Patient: sex M, age 55
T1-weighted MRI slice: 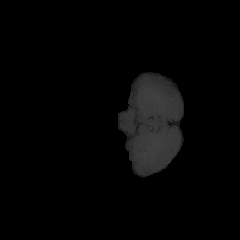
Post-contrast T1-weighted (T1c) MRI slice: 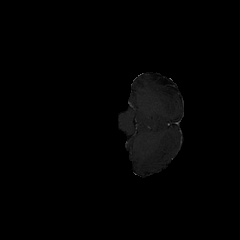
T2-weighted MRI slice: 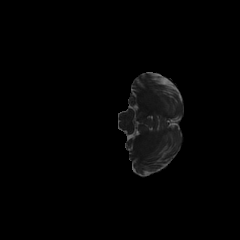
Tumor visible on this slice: no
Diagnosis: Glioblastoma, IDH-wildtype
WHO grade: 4